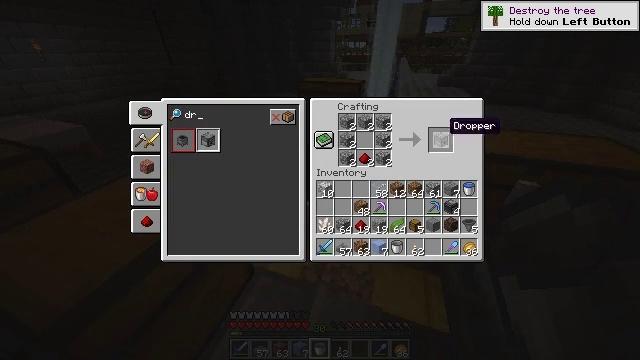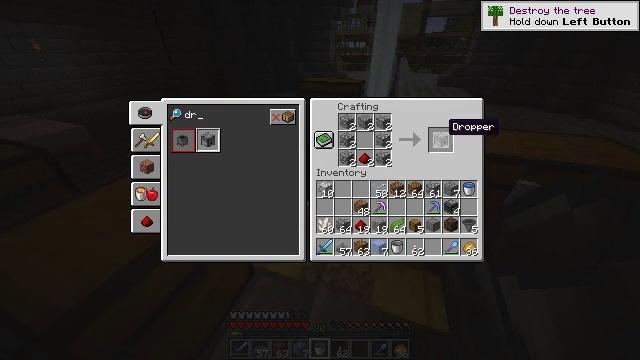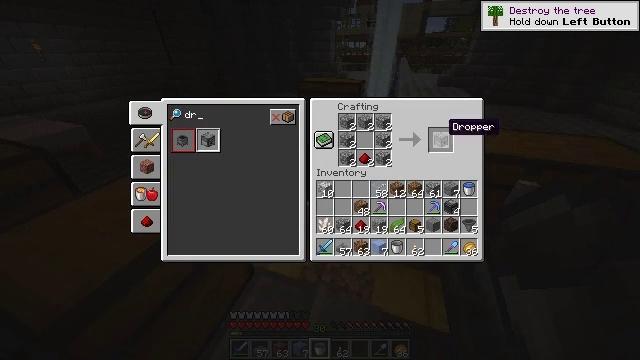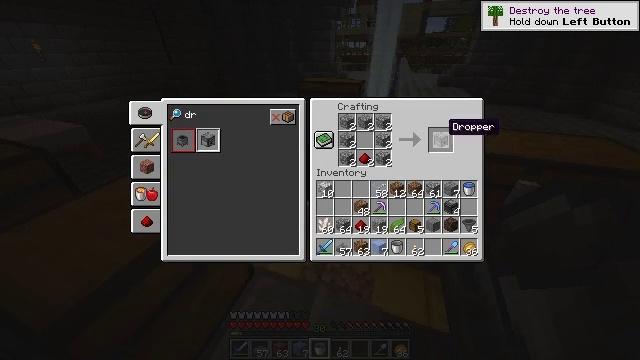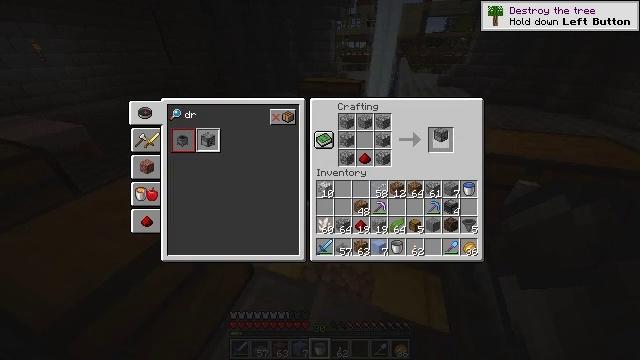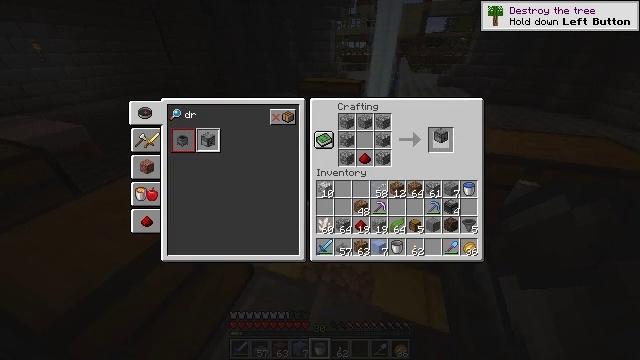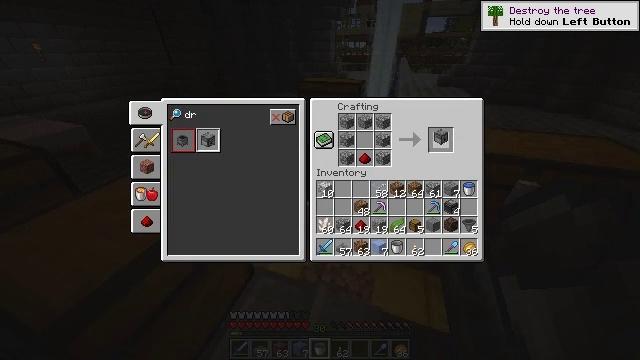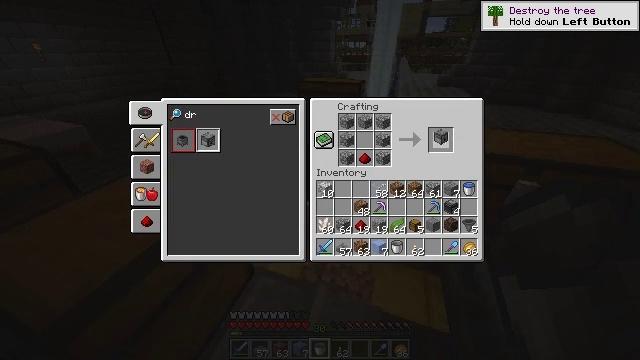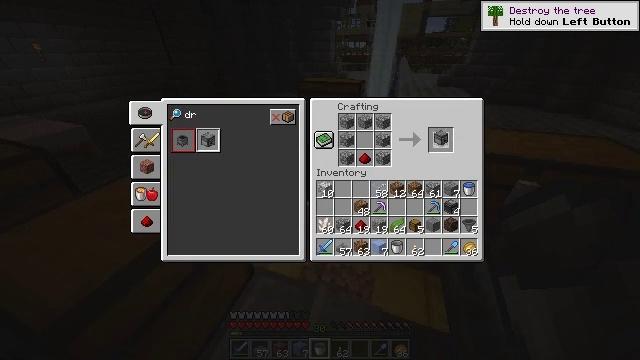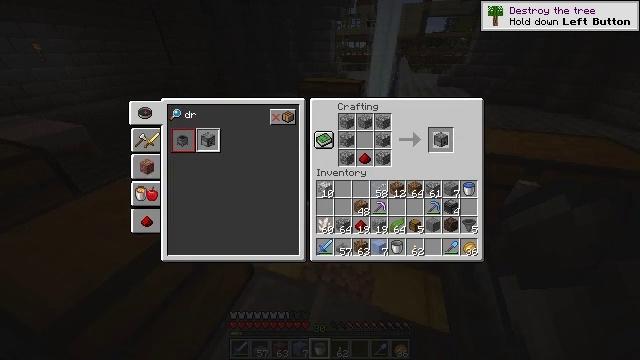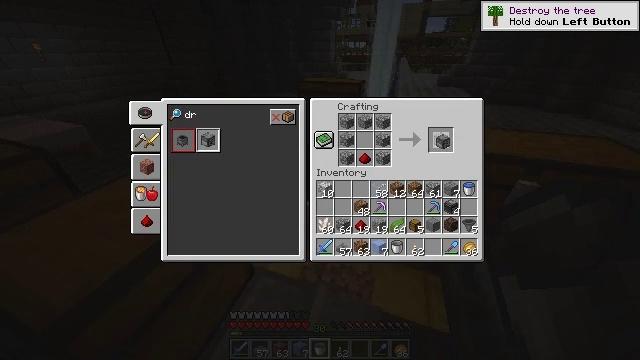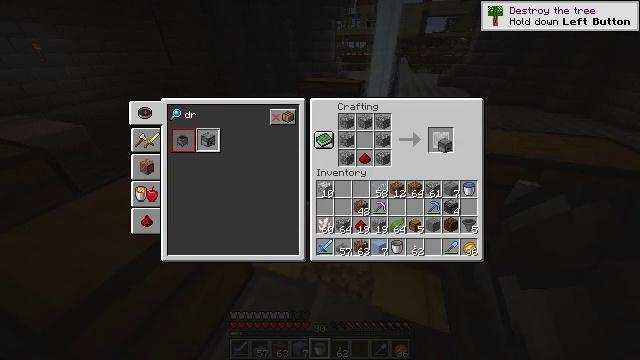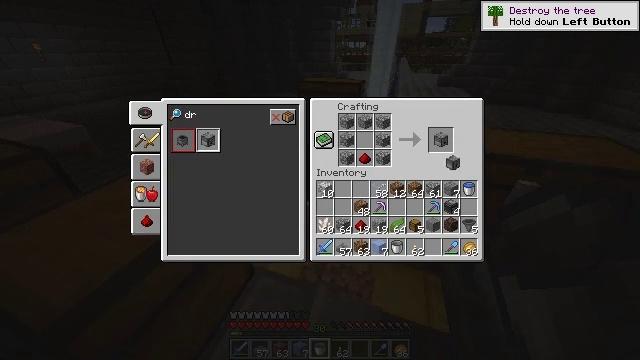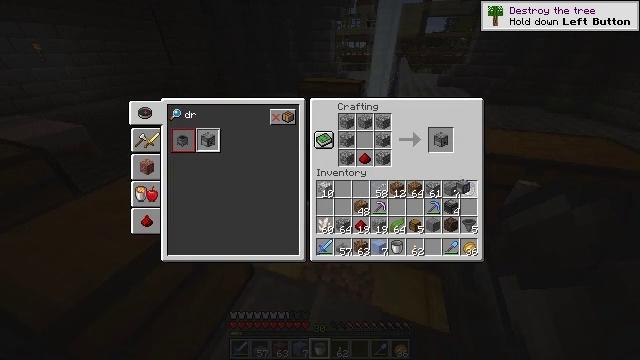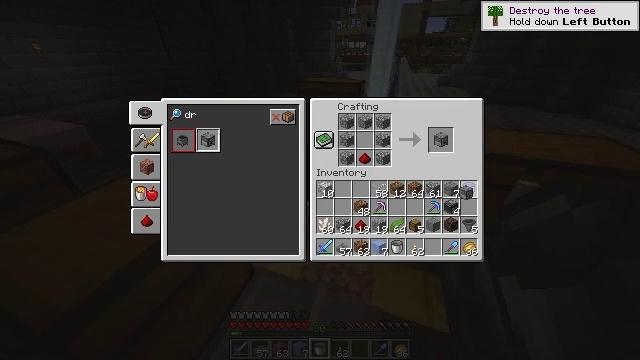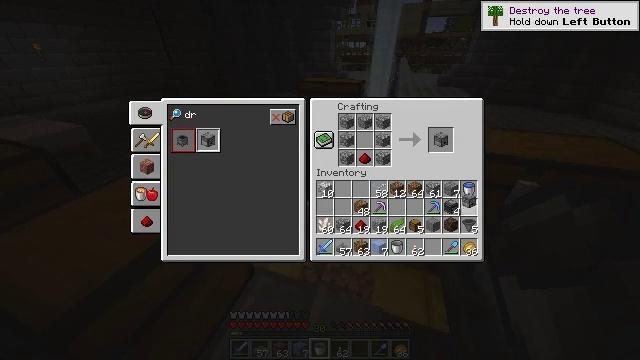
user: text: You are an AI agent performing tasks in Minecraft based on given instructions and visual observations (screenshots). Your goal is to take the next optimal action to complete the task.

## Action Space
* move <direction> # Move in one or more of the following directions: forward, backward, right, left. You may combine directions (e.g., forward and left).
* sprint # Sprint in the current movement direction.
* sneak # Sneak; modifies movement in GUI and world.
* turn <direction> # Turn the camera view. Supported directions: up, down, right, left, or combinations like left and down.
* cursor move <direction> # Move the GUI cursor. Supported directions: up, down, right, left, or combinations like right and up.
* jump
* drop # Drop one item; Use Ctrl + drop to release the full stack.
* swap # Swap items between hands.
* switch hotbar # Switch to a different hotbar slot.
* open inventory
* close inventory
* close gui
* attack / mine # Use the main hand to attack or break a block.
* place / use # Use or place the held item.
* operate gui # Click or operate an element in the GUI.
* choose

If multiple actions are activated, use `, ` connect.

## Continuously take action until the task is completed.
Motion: motion action
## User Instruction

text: Interact with the crafting table to craft a dropper.
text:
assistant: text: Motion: no_op
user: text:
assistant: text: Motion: no_op
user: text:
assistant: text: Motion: no_op
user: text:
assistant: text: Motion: operate gui
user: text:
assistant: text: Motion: operate gui
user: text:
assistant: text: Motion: no_op
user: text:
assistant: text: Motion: no_op
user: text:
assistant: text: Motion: no_op
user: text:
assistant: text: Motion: no_op
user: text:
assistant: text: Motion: no_op
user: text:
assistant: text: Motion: no_op
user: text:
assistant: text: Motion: cursor move right and down
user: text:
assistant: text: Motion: cursor move right and down
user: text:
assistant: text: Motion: no_op
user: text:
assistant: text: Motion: cursor move down
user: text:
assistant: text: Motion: no_op
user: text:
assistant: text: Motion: no_op
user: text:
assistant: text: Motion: no_op
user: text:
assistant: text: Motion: operate gui
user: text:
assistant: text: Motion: operate gui
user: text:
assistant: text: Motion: no_op
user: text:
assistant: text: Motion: no_op
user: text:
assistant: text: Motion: no_op
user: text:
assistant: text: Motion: no_op
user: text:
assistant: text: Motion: no_op
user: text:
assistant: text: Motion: no_op
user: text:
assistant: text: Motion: no_op
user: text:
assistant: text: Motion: cursor move up
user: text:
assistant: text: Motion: cursor move up
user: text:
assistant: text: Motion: cursor move up